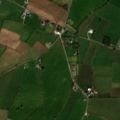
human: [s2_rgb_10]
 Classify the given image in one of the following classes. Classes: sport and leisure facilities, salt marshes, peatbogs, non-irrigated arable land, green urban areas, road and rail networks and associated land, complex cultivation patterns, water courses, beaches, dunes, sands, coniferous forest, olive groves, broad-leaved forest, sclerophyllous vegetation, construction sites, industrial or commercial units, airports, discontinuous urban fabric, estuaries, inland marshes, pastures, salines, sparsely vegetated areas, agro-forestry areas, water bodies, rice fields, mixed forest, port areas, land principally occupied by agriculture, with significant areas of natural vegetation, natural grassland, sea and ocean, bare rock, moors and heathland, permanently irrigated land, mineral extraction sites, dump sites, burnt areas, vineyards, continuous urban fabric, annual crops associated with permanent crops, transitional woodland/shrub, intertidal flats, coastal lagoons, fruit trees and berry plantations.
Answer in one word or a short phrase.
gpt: non-irrigated arable land, pastures, complex cultivation patterns